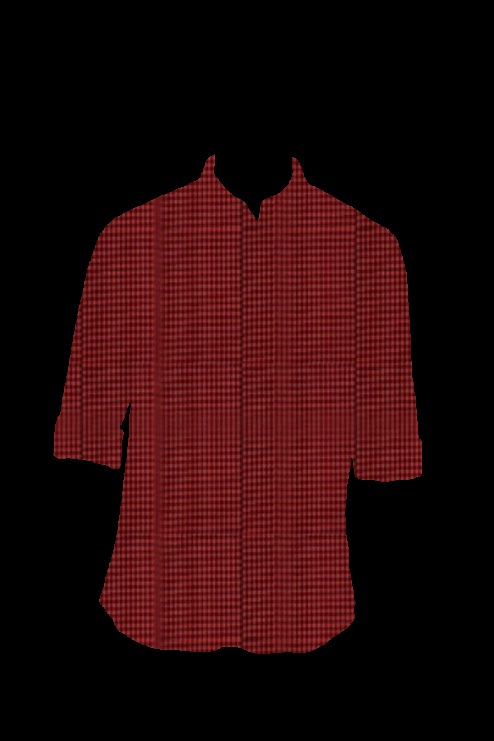
red plaid tee